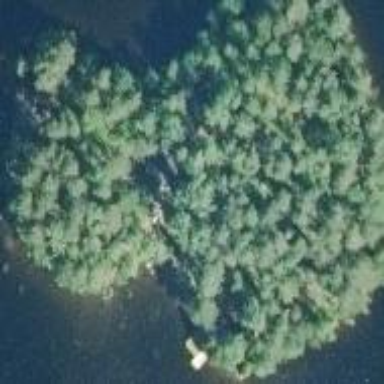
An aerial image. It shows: Islet surrounded by woodland.